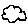
Label: cloud